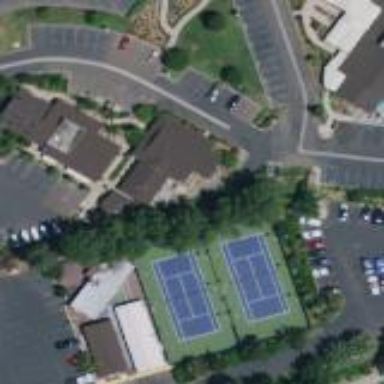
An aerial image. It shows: Tennis court in leisure pitch.